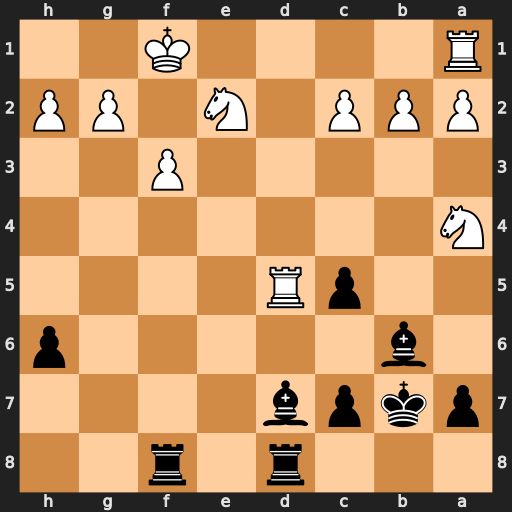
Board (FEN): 3r1r2/pkpb4/1b5p/2pR4/N7/5P2/PPP1N1PP/R4K2
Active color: b
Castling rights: -
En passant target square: -
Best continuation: Bxa4 Rxd8 Rxd8